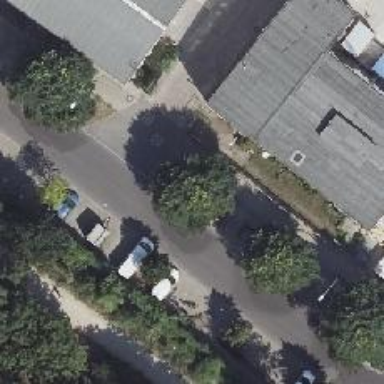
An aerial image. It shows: Street lined with deciduous broadleaved trees.